Interaction volume radius: 5 \u00c5
Interaction volume height: 20 \u00c5
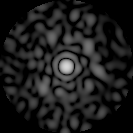
Disorder parameter: 0.8676